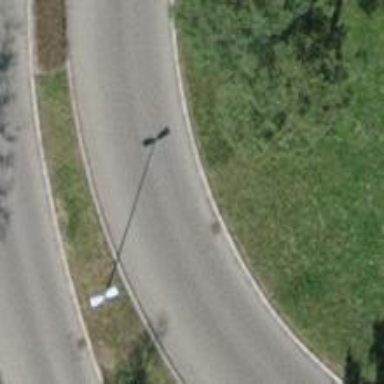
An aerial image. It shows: Unclassified asphalt road without sidewalk.